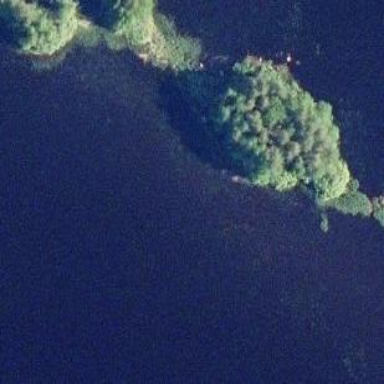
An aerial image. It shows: Island.